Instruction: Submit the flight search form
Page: home
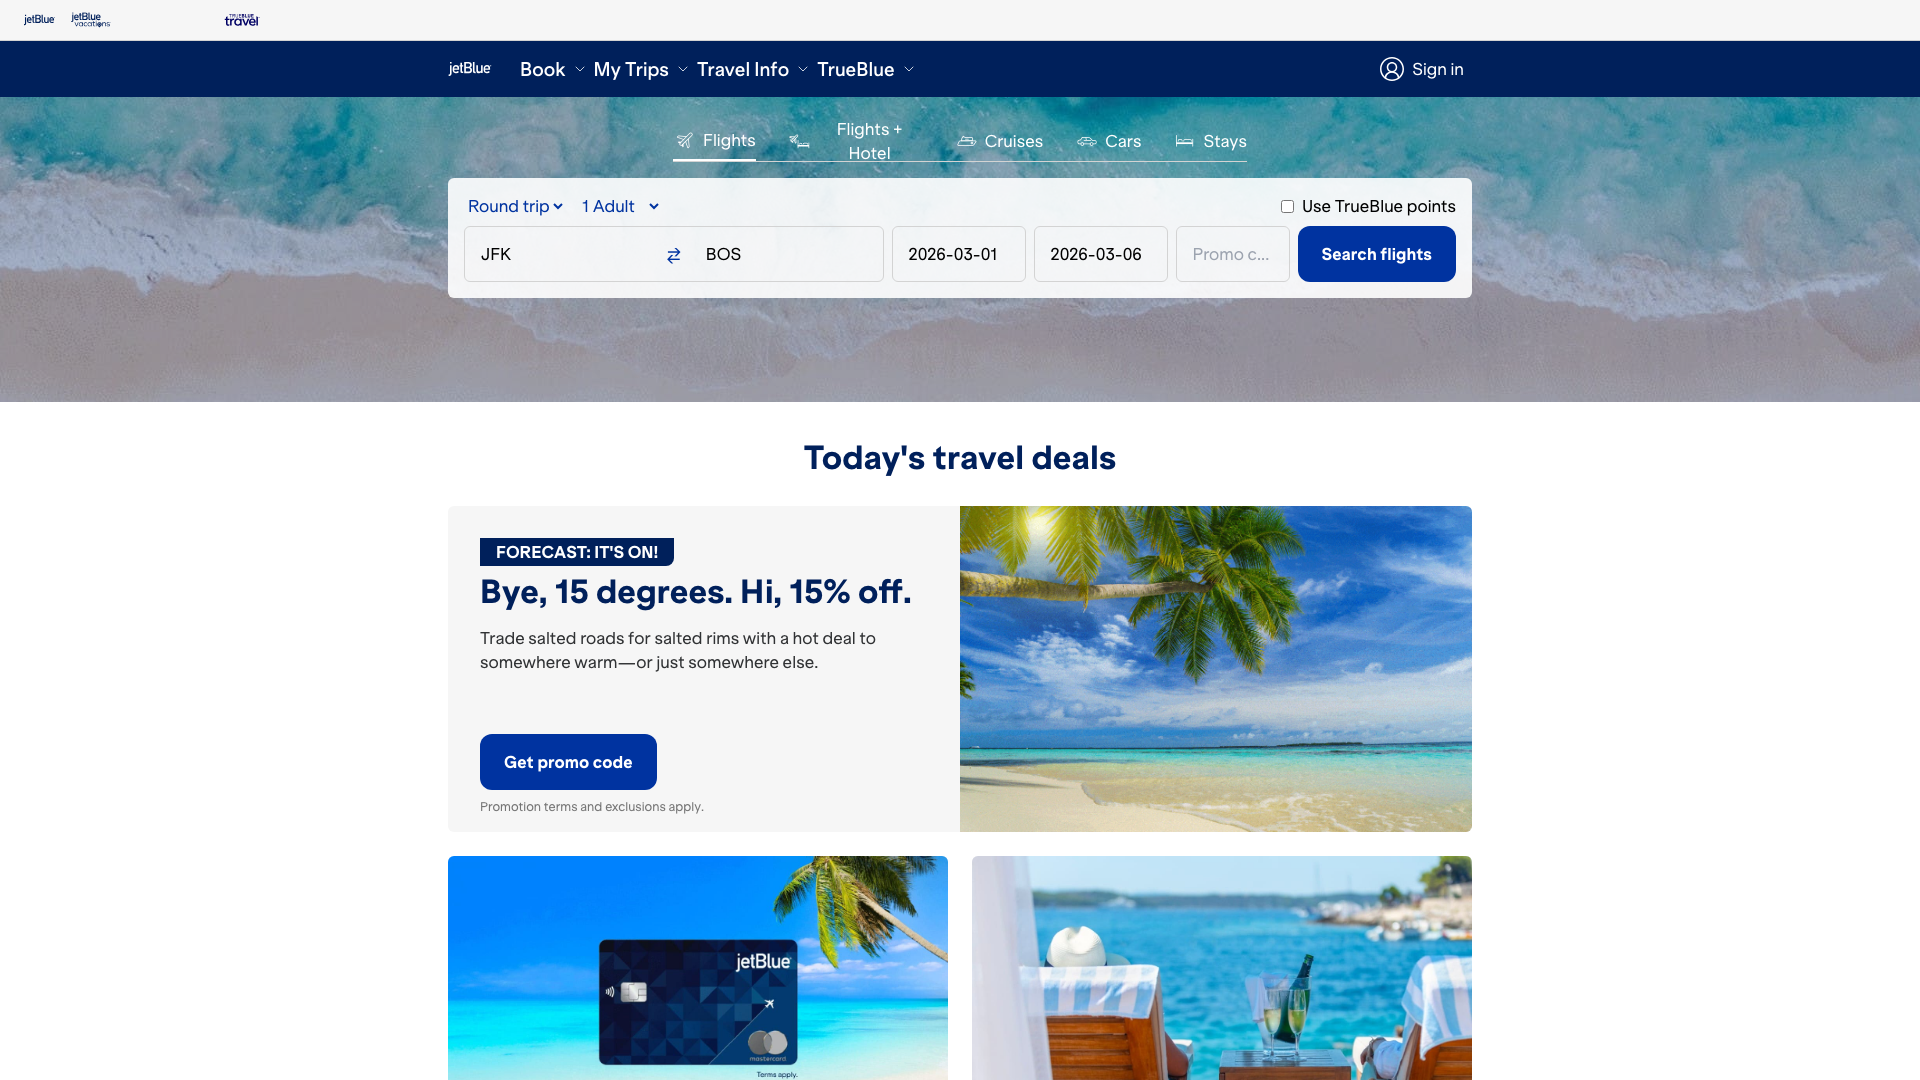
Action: click